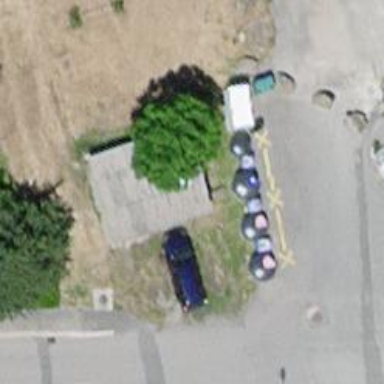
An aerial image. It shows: Recycling container for recycling.